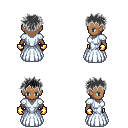
a pixel art fantasy rpg character, female body template, human, dark skin, underdress, metal pants, gray bedhead hairstyle, gold gloves, four views (front, back, left, right), 2x2 character sprite sheet, small pixel art, hard edges, no anti-aliasing